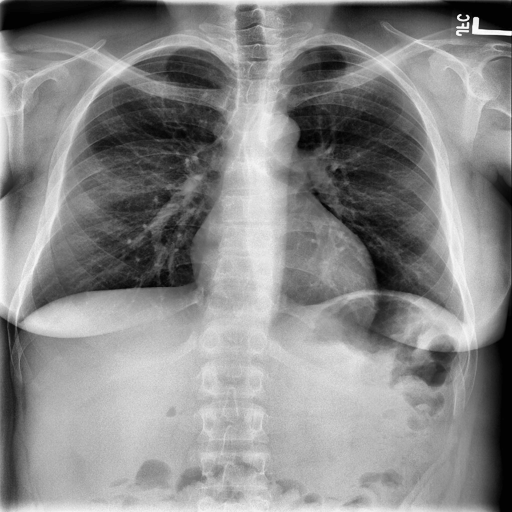
Finding: NORMAL